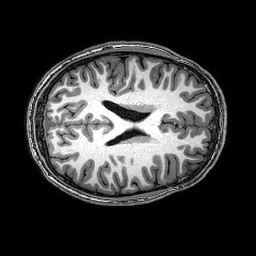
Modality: T1w
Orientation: axial
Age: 18
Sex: male
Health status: healthy
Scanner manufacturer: philips
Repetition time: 0.008257 s
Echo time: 0.0038 s